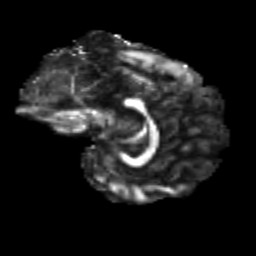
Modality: FA
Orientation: sagittal
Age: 10
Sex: male
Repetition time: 9.4 s
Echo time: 0.089 s